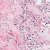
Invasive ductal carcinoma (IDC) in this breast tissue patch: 1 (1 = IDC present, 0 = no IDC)